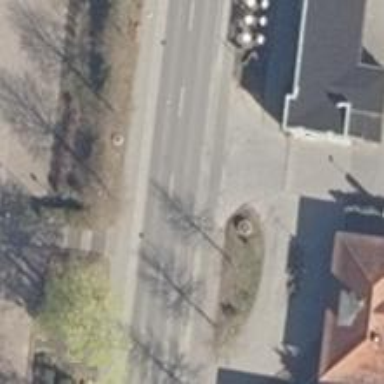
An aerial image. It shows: Secondary asphalt road with cycle track on the left.